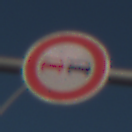
Verkehrszeichen: Ueberholverbot
Umgebung: Outdoor, Urban
Tageszeit: MorningAfternoon
Wetter: Clear
Licht: Natural
Jahreszeit: NotSpecified
Kontrast: HighContrast